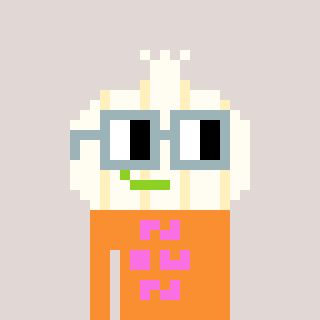
a pixel art character with square dark gray glasses, a garlic-shaped head and a orange-colored body on a warm background